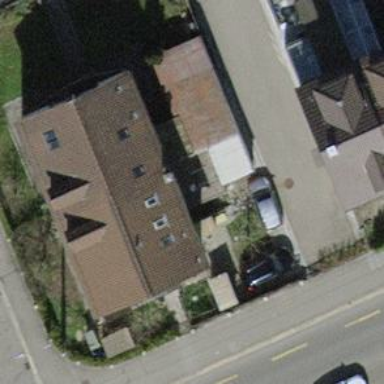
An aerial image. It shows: Building with tile roof.